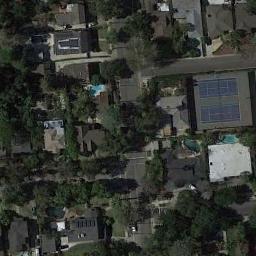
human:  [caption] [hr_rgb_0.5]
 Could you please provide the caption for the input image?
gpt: The tennis court is next to some buildings and trees .

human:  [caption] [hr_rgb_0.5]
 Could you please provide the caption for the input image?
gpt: The tennis court was built next to a large residential area .

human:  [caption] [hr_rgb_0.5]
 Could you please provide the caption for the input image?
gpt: There is a tennis court on the upper right .

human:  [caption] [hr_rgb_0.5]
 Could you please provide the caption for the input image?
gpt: There are many different shapes and sizes of buildings next to the tennis courts .

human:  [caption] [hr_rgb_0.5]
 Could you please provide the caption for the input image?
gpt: There are many green trees and buildings near the tennis courts .